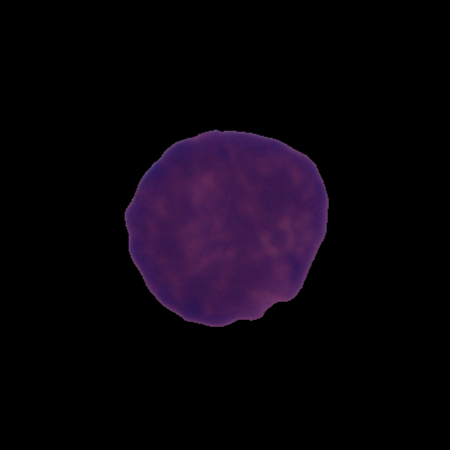
Label: cancer